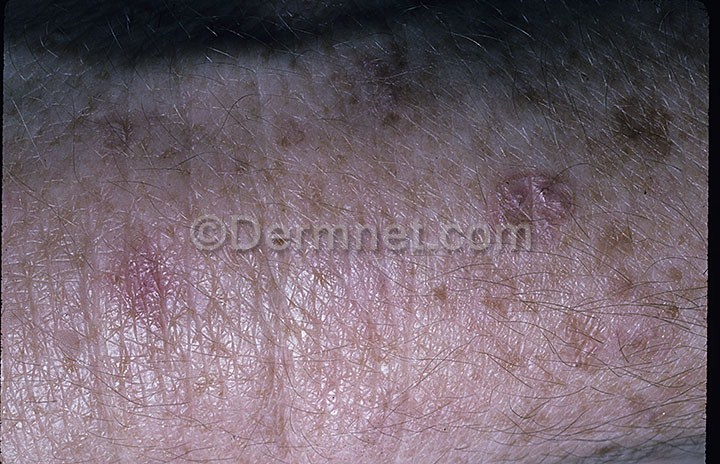
Disease: Seborrheic Keratoses and other Benign Tumors